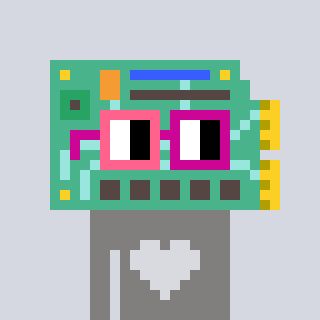
a pixel art character with square pink and red glasses, a chipboard-shaped head and a bluegrey-colored body on a cool background